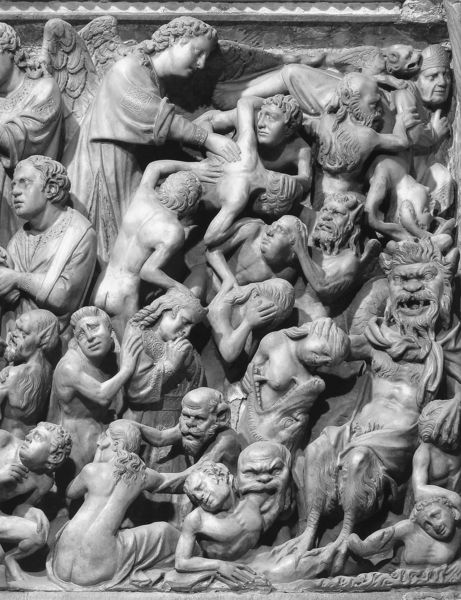
Titel: Kanzel des Doms in Siena
Künstler: Niccolò Pisano
Standort: Siena, Dom (EU - I - Toskana)
Schlagwörter: akt, flügel, kampf, nackt, frauen, menschen, marmor, mund, männer, nacht, menge, stein, trauer, locken, renaissance, schulter, engel, skulptur, relief, angst, bischof, könig, nackte, offen, waage, weinen, furcht, beten, zähne, fegefeuer, hölle, jüngstes gericht, leiden, qual, schreien, teufel, maul, fressen, seelen, betende, ungeheuer, satan, auferstehung, dämonen, fratzen, monster, gewimmel, qualen, jüngste gericht, gewühl, quälen, auffressen, aussortieren